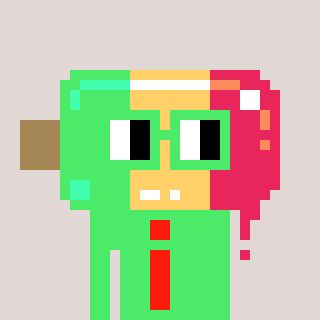
a pixel art character with square light green glasses, a icepop-shaped head and a teal-colored body on a warm background